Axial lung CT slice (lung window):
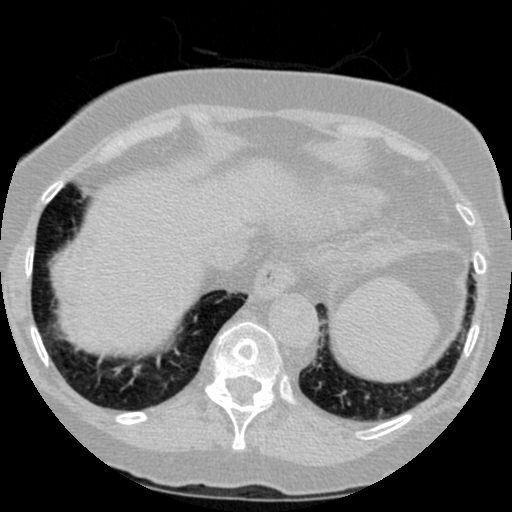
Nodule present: no